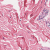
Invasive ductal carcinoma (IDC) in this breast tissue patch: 0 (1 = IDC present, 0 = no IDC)